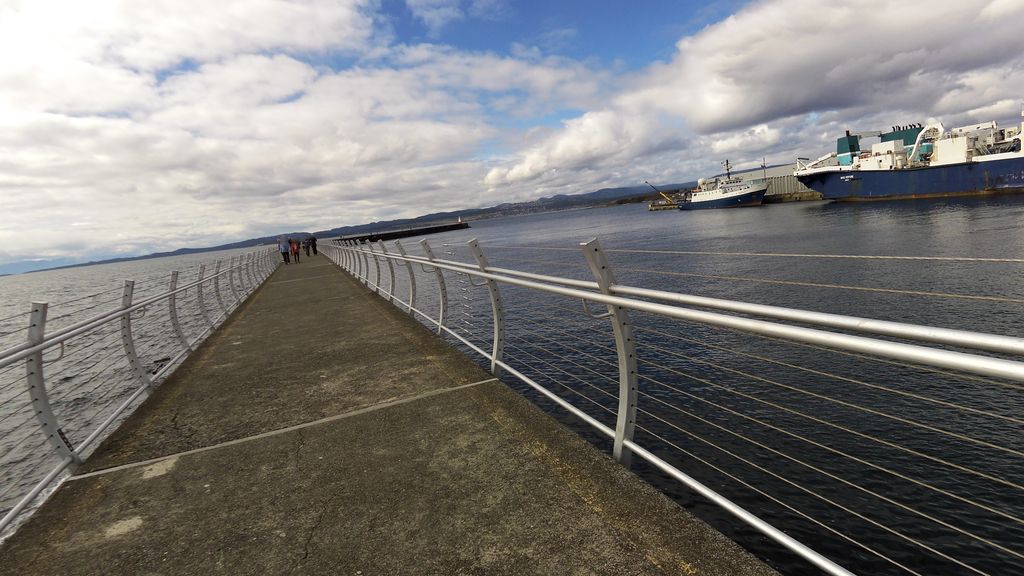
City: victoria